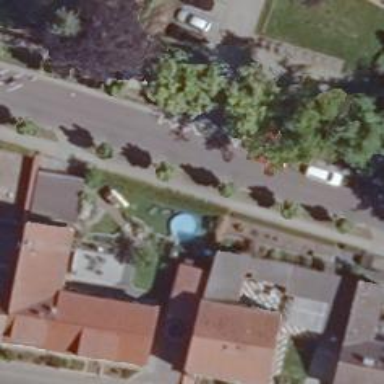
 featuring sidewalks on both sides and opposite cycleway."